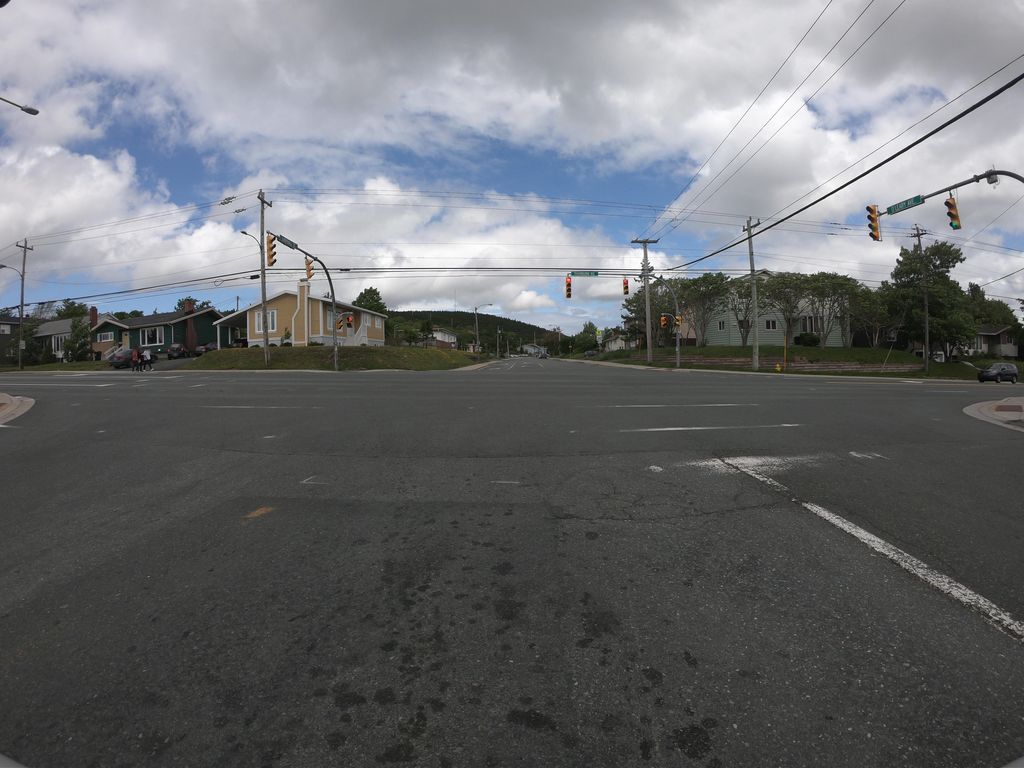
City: st_johns